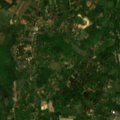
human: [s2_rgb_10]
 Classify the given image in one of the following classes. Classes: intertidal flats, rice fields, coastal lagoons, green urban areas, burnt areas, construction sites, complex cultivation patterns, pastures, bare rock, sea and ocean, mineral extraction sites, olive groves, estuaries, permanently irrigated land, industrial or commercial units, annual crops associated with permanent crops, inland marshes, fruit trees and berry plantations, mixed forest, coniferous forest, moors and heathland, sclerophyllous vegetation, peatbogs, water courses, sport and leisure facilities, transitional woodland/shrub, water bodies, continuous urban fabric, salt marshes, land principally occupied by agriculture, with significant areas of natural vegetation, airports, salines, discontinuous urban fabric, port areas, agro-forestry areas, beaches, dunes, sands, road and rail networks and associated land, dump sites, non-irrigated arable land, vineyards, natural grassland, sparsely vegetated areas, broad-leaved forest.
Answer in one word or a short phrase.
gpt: discontinuous urban fabric, complex cultivation patterns, land principally occupied by agriculture, with significant areas of natural vegetation